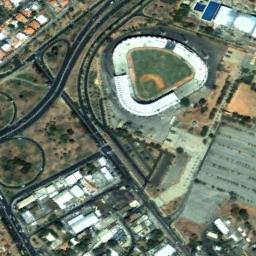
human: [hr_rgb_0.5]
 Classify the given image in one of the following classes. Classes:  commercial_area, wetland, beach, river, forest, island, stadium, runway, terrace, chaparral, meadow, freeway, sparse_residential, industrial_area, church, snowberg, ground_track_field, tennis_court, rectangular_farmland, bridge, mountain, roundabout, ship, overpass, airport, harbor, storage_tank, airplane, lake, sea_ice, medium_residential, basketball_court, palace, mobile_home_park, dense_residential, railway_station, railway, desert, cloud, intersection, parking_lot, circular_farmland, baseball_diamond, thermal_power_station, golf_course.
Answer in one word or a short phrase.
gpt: stadium